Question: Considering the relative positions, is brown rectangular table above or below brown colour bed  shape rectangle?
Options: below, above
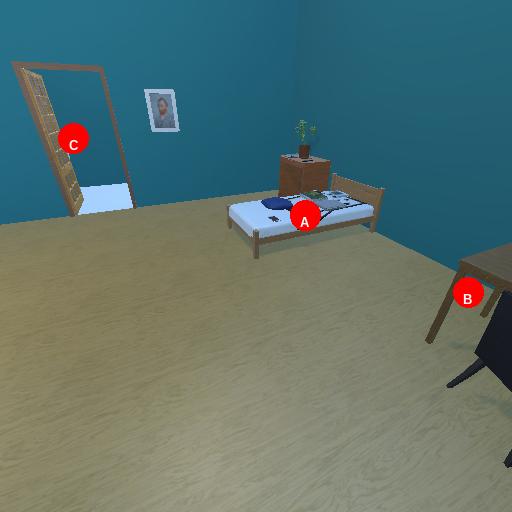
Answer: below